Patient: sex M, age 43
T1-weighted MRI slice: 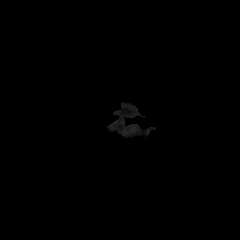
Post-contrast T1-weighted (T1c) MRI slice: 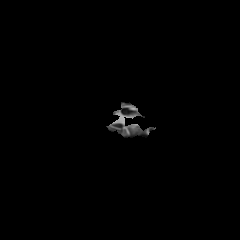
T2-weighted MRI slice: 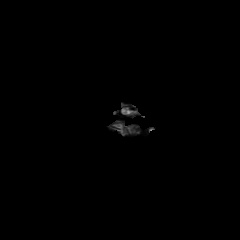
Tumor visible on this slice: no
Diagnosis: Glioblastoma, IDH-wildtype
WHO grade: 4